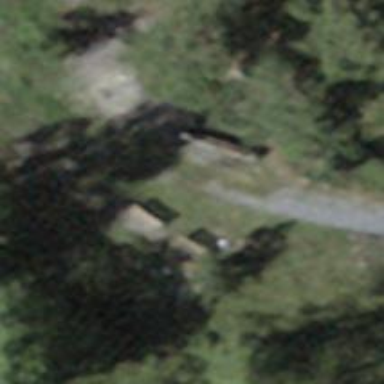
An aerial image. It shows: Bench.